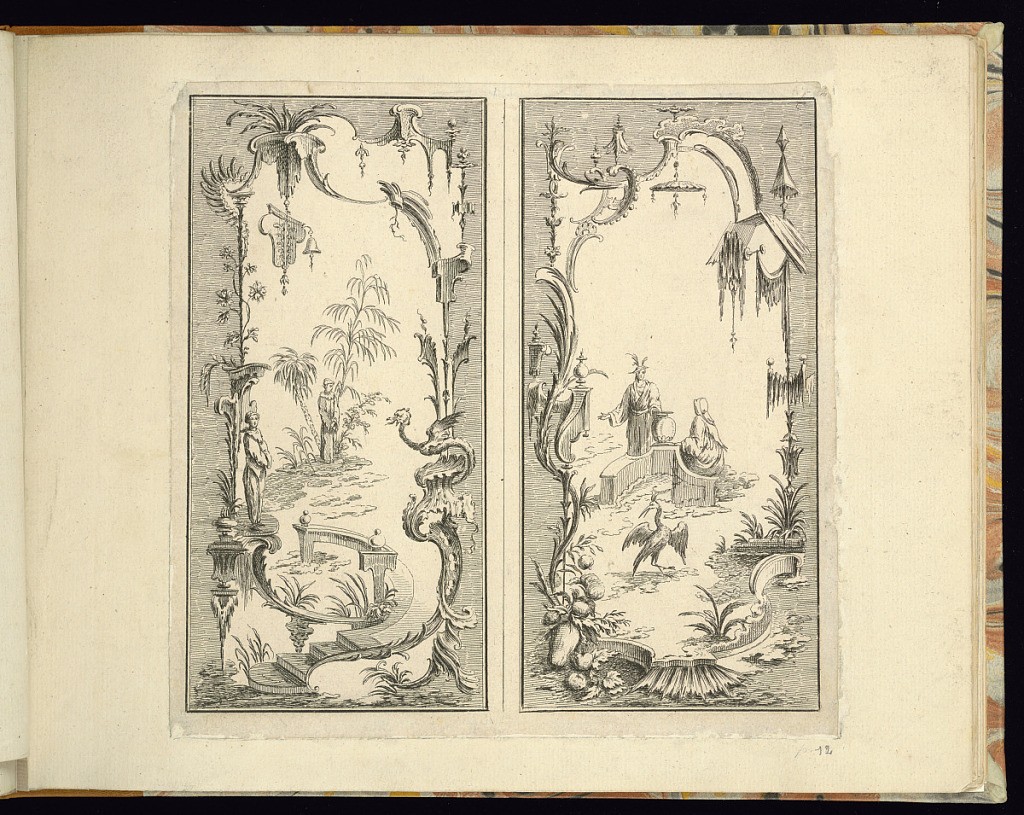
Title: Two Panel Designs
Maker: Bellay, French, active from 1734
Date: ca.1734-49
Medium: Etching and engraving on laid paper
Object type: Print
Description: Two designs for ornamental panels printed on the same plate, side-by-side. The designs feature rococo and chinoiserie motifs with ornately decorated frames featuring leaves, sprigs, palm leaves, fruit, c-scrolls, feathers, rinceaux, fleurons, roof-like structures or canopies, platforms/ plinths, vases, a dragon, and a figure standing on a platform. In the center of each panel are figures within fantastical landscapes. To the right, two figures sit on a garden wall with a vase, a bird in the foreground. To the left, a figure stands surrounded by a few trees and foliage.